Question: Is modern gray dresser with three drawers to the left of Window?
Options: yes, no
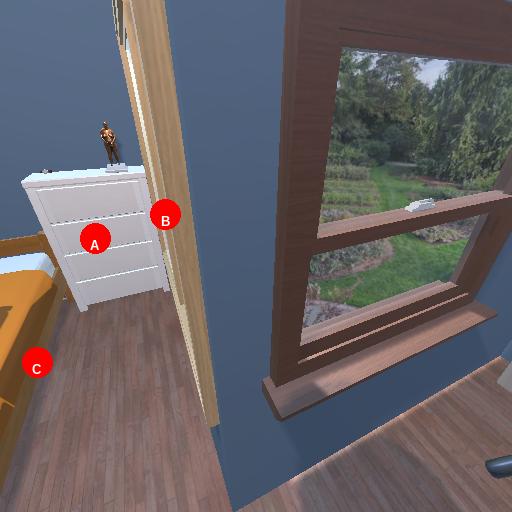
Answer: yes